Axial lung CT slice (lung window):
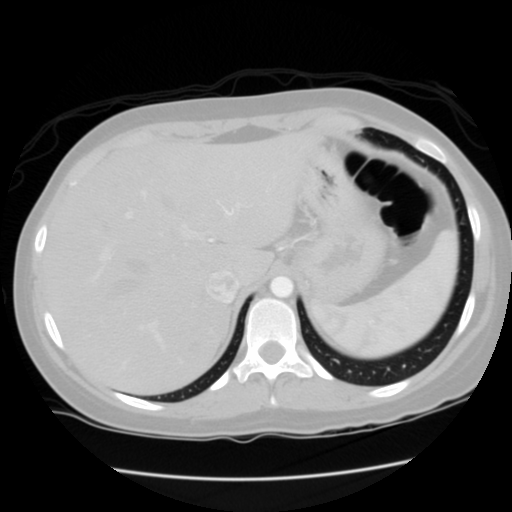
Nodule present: no